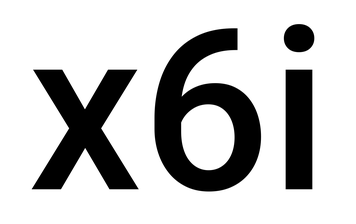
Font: Roboto_Medium